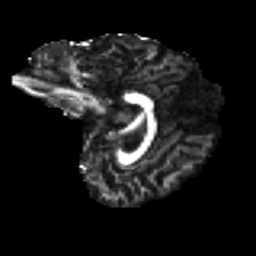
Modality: FA
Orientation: sagittal
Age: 26
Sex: female
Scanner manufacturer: ge
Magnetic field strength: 3 T
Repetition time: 7.8 s
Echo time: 0.0606 s